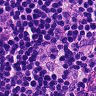
Metastatic tissue present: yes